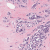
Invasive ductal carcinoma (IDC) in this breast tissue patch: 1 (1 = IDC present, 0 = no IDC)